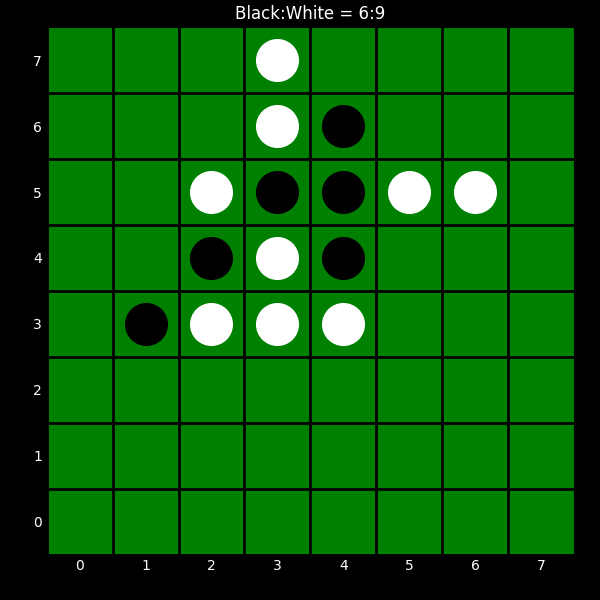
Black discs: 6
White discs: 9